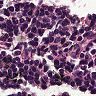
Metastatic tissue present: no